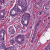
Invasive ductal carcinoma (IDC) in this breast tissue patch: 1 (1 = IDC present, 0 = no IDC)